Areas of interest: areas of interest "Scenic Spot"
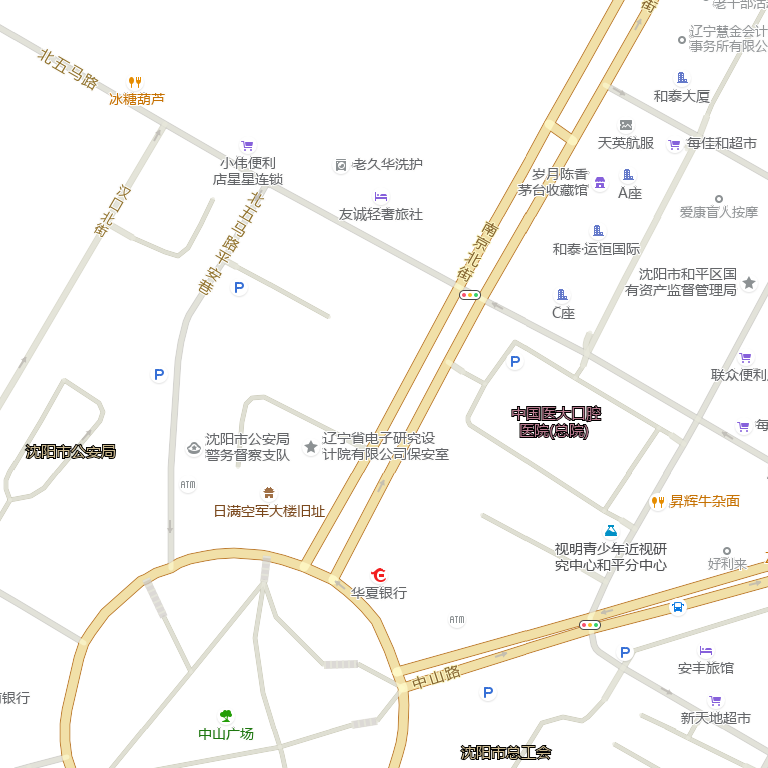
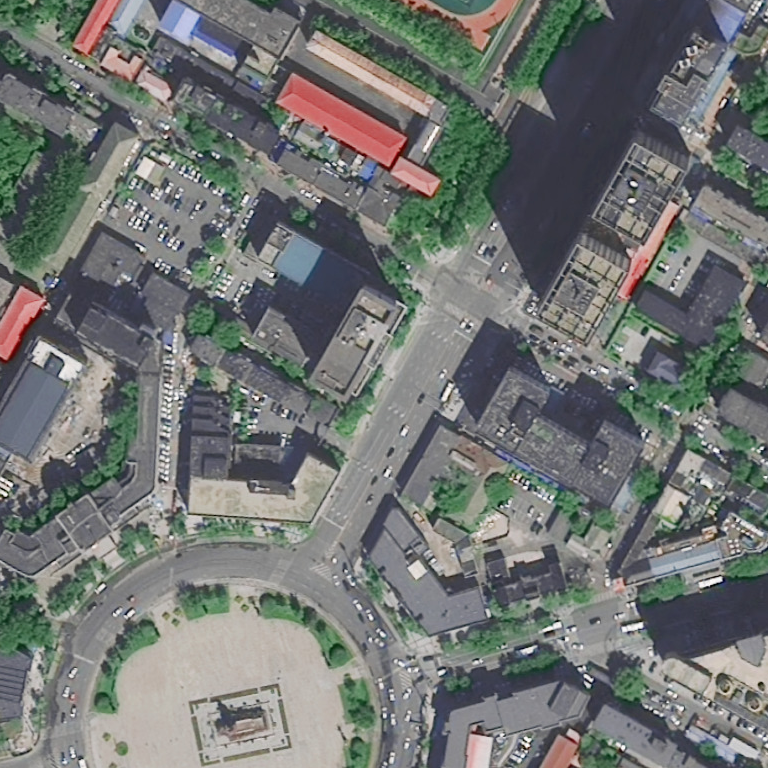